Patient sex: F
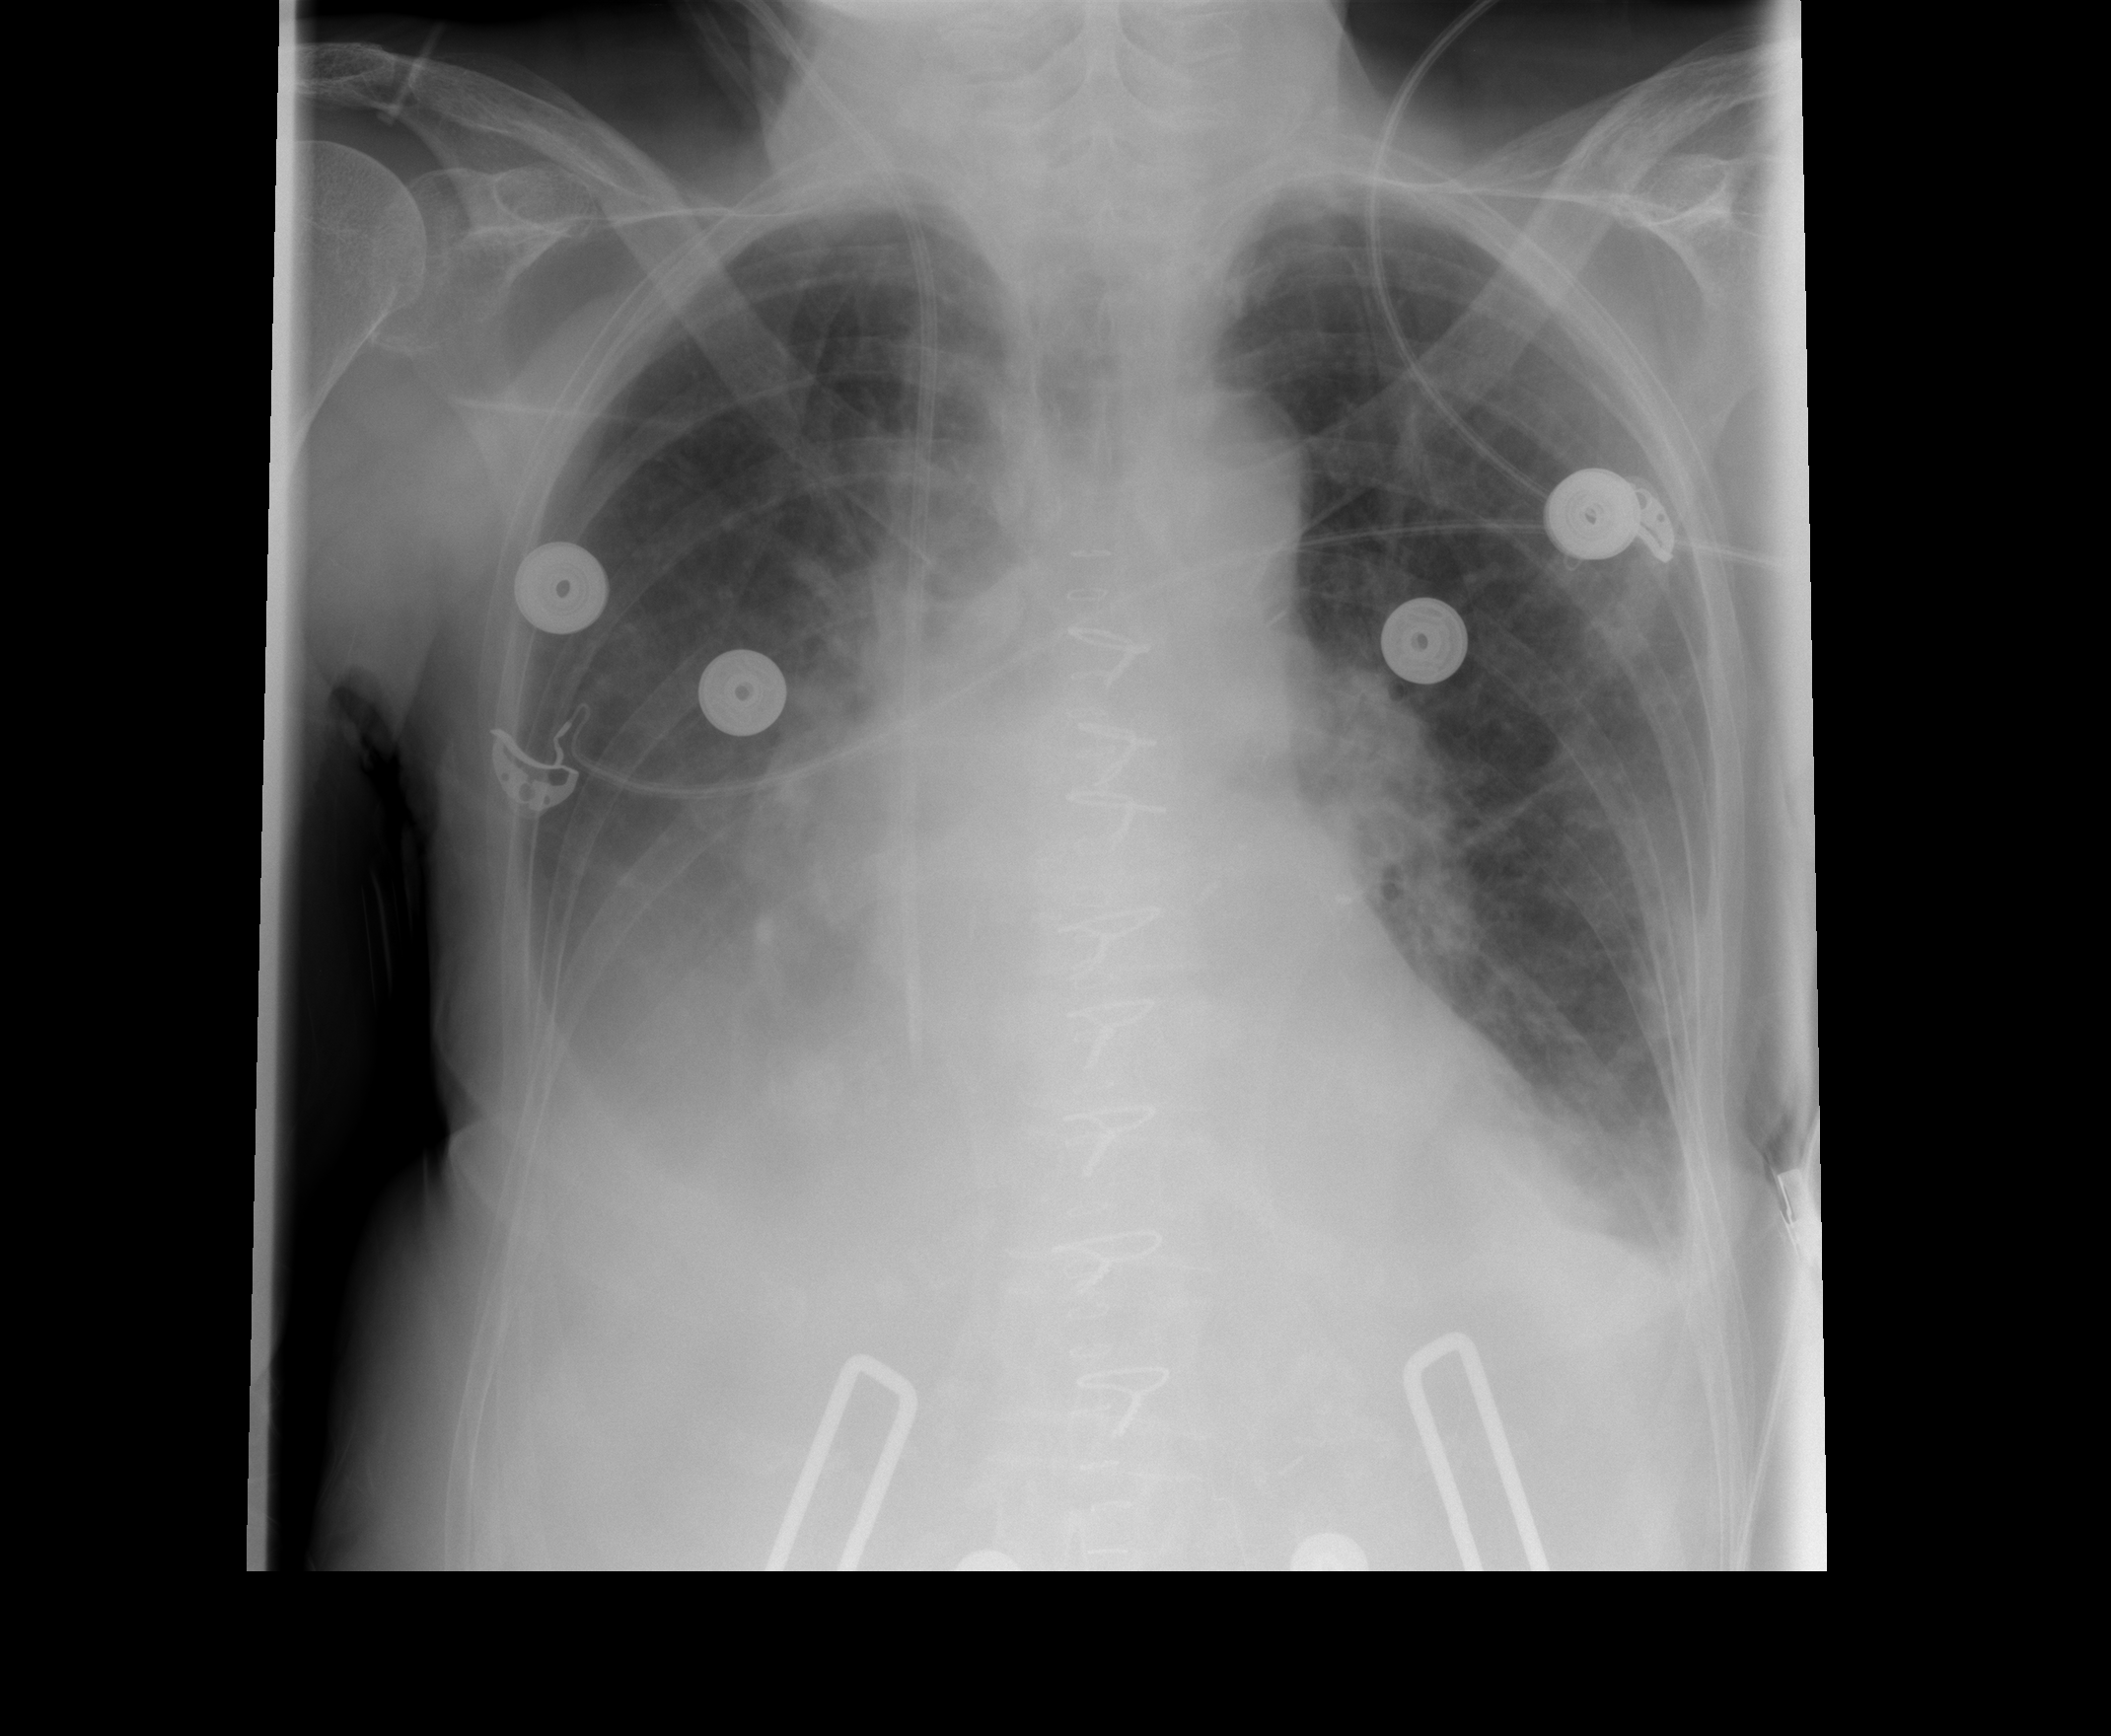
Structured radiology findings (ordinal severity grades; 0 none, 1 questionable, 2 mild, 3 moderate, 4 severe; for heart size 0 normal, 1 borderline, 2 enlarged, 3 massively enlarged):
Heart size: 0
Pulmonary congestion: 2
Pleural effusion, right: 3
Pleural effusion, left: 2
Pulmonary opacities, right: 1
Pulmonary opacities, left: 0
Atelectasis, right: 2
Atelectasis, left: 2